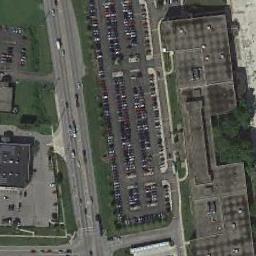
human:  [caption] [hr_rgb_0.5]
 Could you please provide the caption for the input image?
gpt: The parking lot has lots of cars arranged neatly in lines and a building is next to the parking lot .

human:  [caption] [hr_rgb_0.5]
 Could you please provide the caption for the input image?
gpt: A quarter of the vehicles in the parking lot are red .

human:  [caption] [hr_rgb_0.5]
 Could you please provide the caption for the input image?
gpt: There are many different colored cars in the parking lot .

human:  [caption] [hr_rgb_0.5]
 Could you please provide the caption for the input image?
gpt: The parking lot is full of cars between buildings and grass .

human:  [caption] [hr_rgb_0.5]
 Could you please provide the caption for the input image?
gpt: There are some green lawns beside the parking lot with many cars .